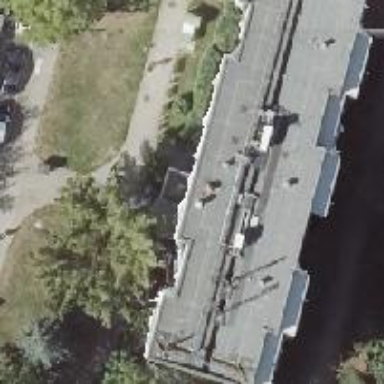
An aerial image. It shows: Flat-roofed apartment building.